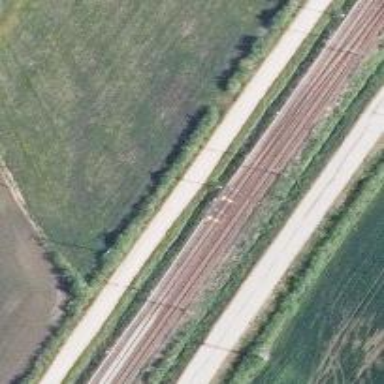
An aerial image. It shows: Railway with continuous electrified contact lines.